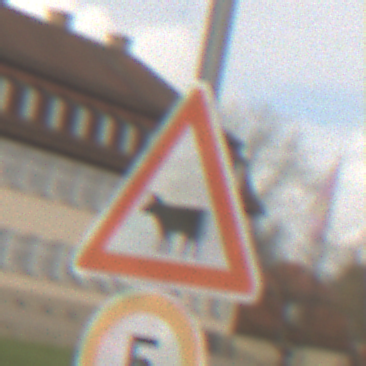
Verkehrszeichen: ViehtriebRechts
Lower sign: Geschwindigkeit5
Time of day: MorningAfternoon
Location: Outdoor (Suburban)
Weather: Overcast
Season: NotSpecified
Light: Natural